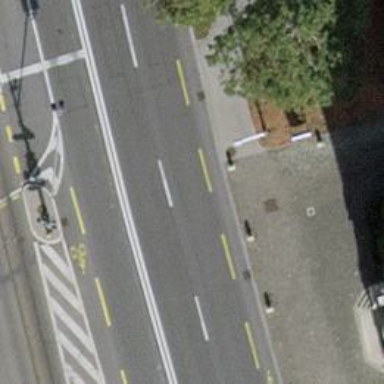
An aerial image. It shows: Primary highway with asphalt surface and designated cycle lane.